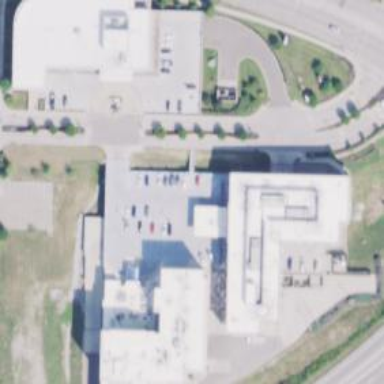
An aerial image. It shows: Hospital building.